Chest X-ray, PA view. Patient: 35 years old, sex F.
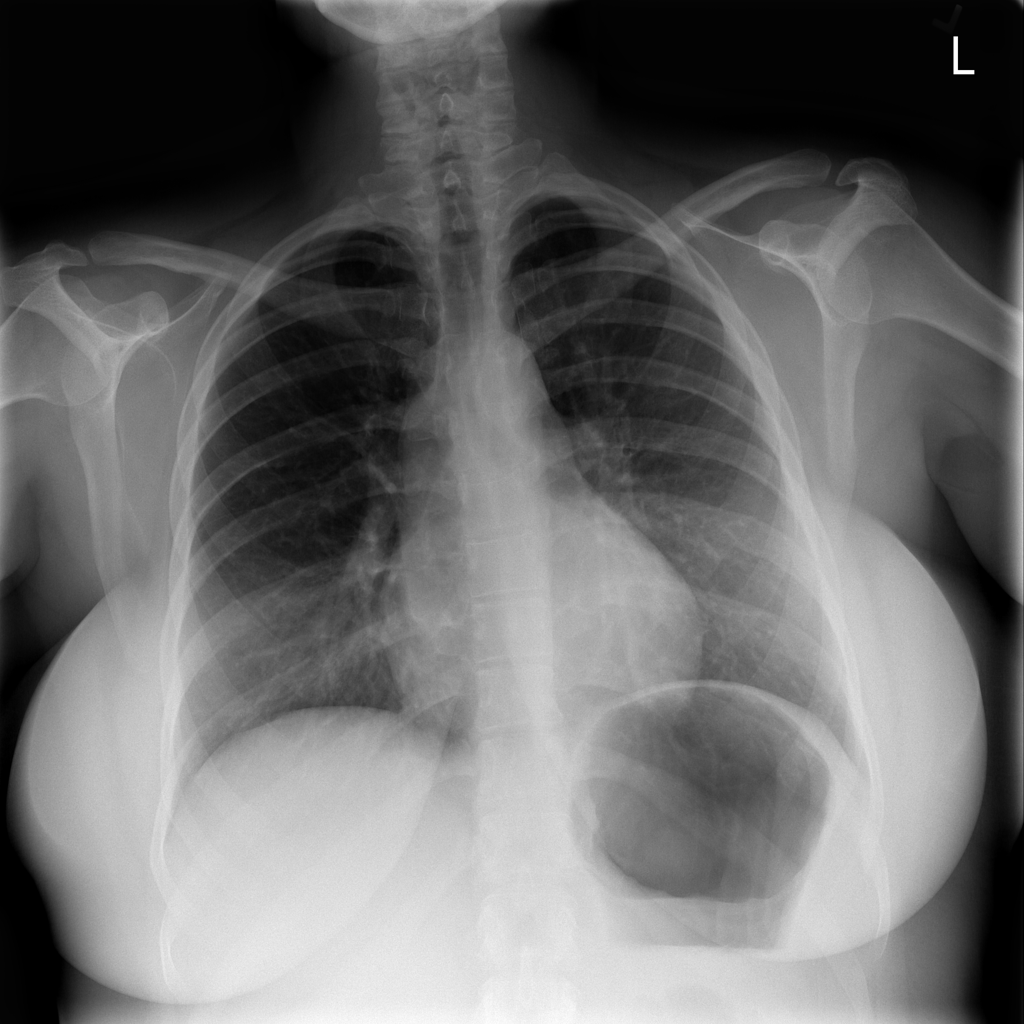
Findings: No Finding